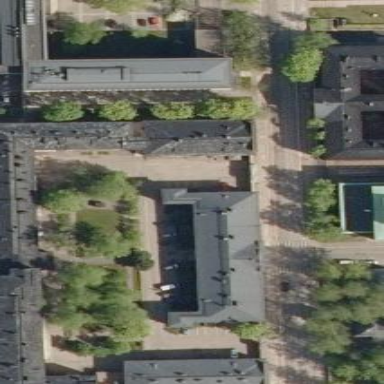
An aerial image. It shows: Educational facility located in city block.